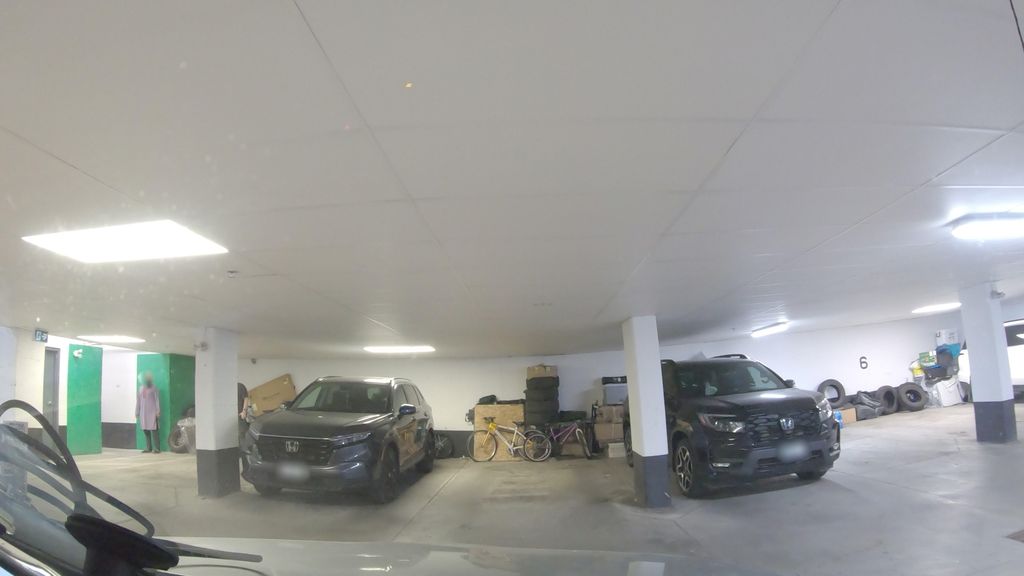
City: toronto